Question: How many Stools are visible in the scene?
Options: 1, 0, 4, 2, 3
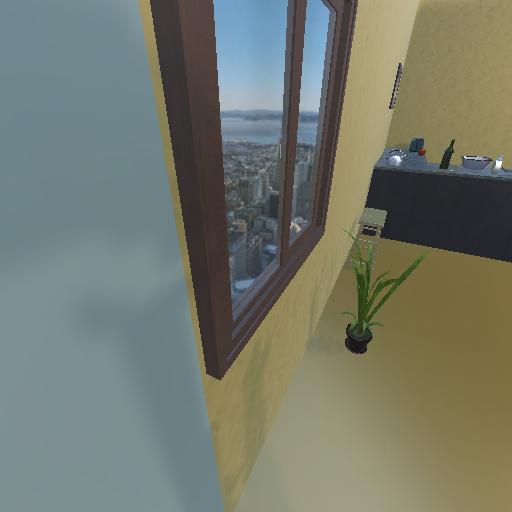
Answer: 1